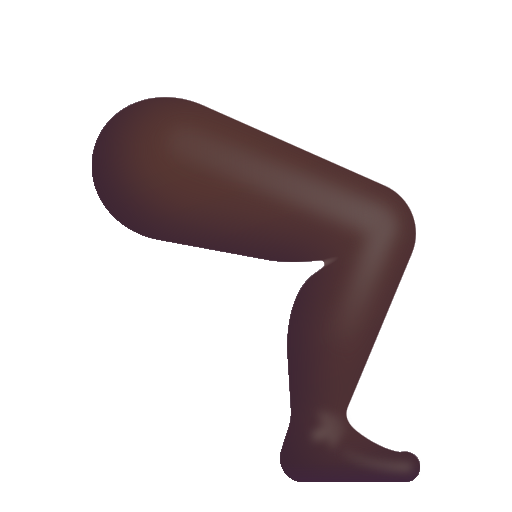
leg color dark